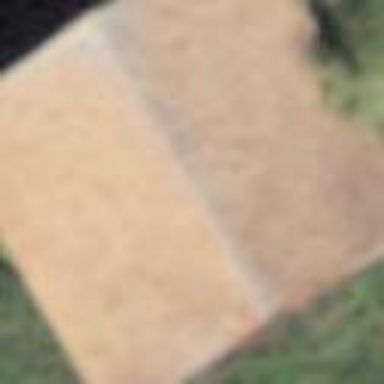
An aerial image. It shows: Barn.